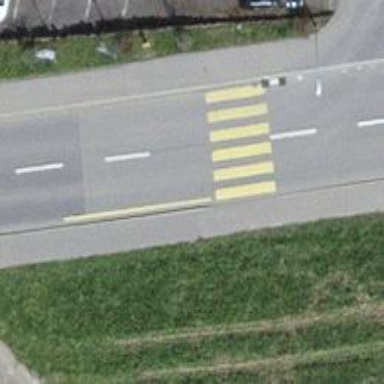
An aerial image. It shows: Uncontrolled zebra crossing with zebra markings.